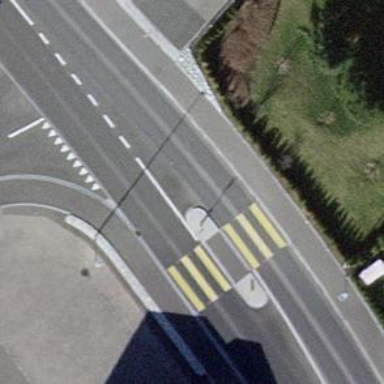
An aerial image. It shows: Uncontrolled zebra crossing with central island.